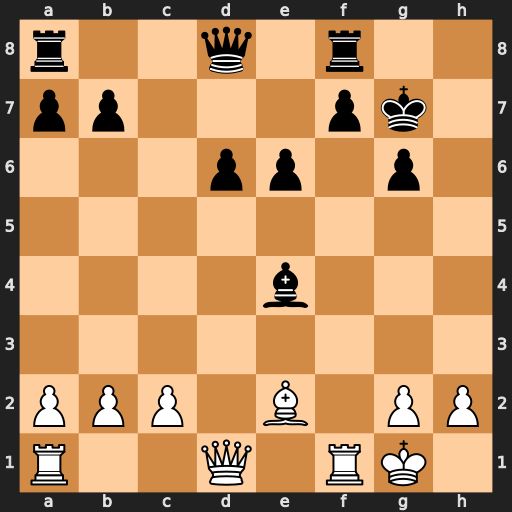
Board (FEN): r2q1r2/pp3pk1/3pp1p1/8/4b3/8/PPP1B1PP/R2Q1RK1
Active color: w
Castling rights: -
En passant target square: -
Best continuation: Qd4+ e5 Qxe4